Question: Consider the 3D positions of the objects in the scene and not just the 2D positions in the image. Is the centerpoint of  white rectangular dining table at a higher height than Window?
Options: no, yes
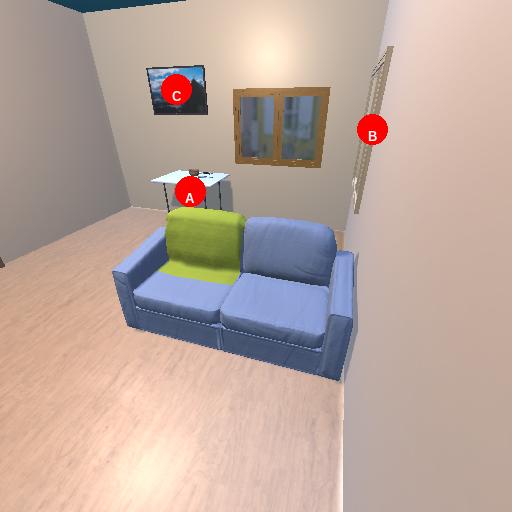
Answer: no